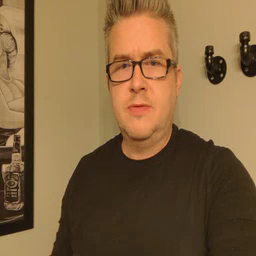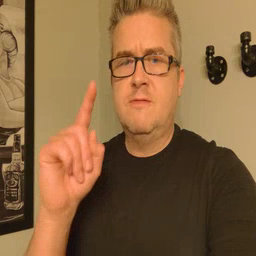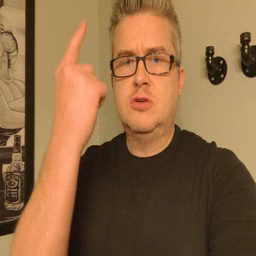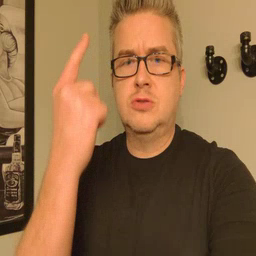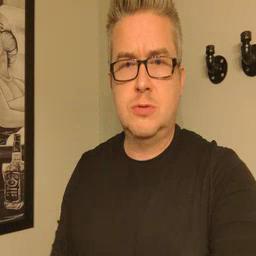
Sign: first